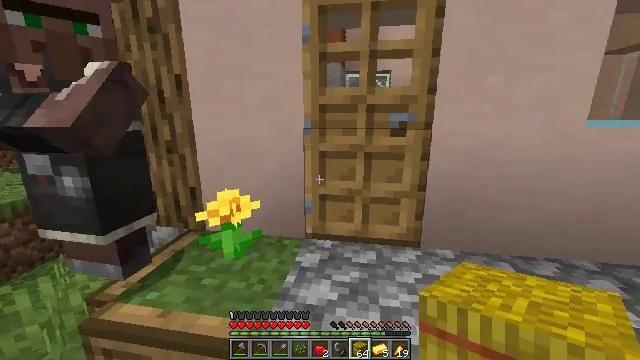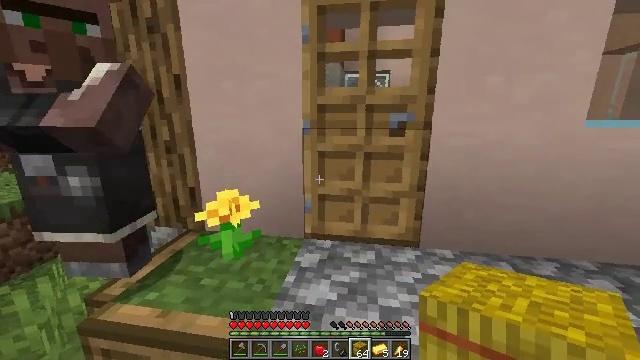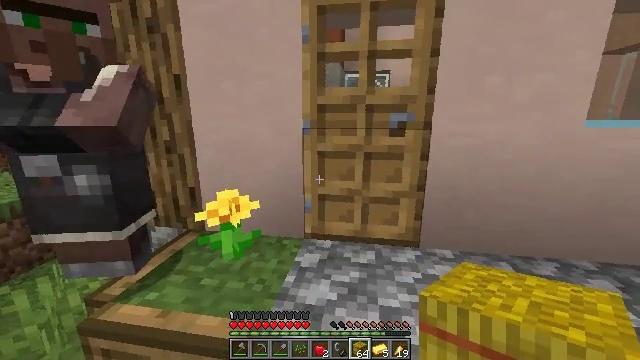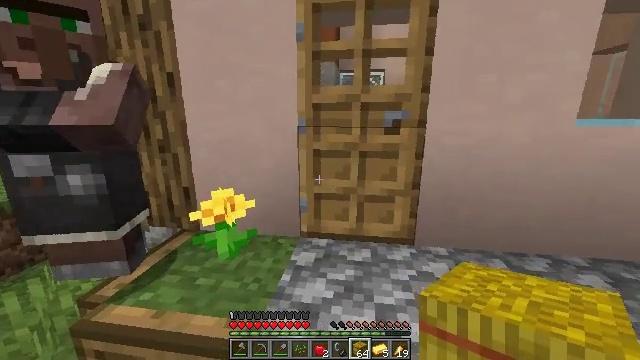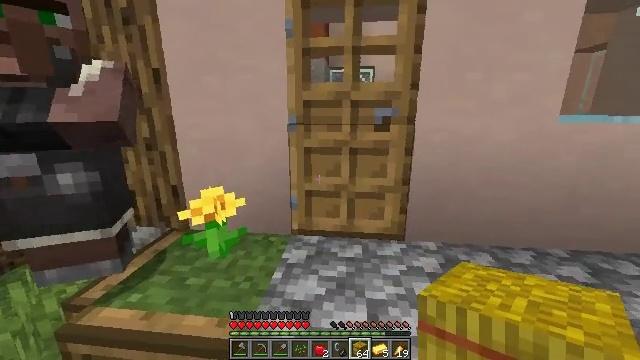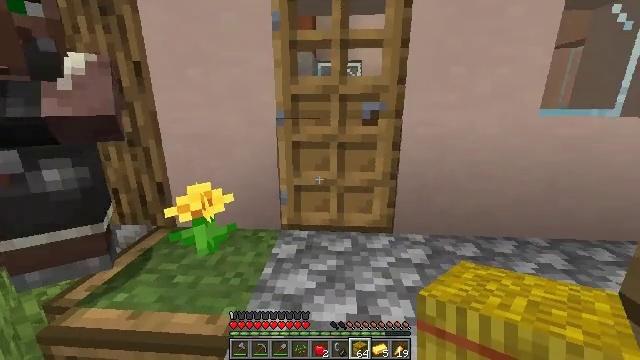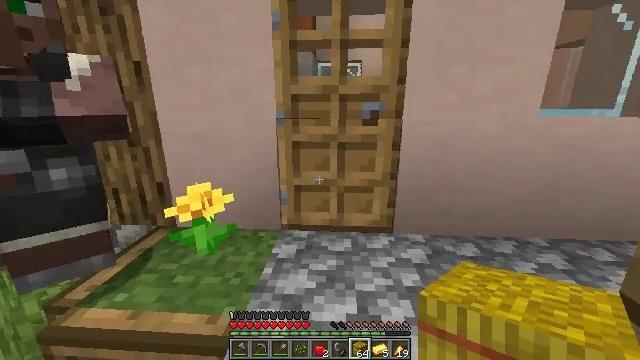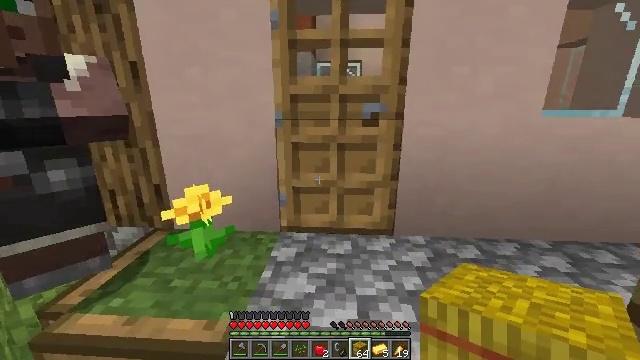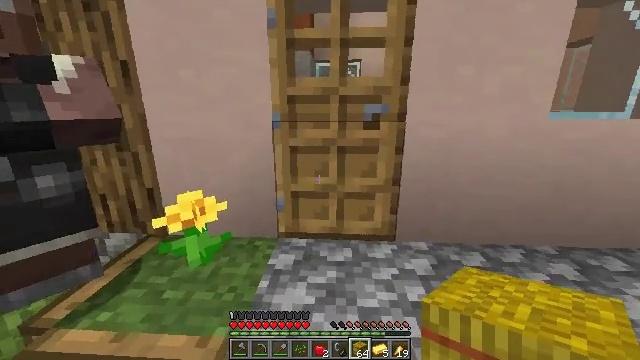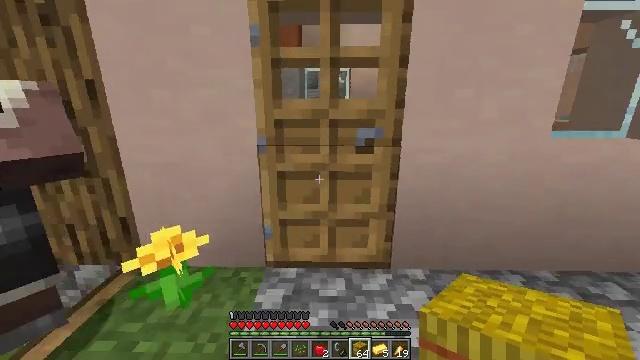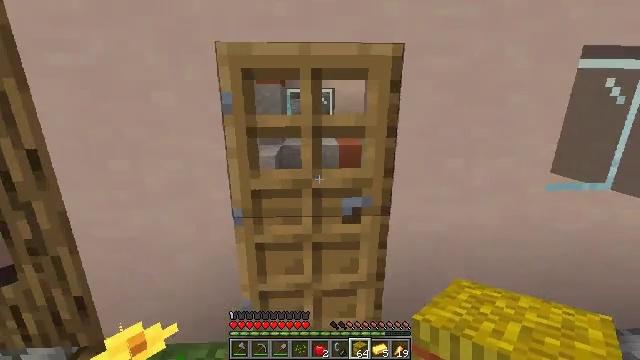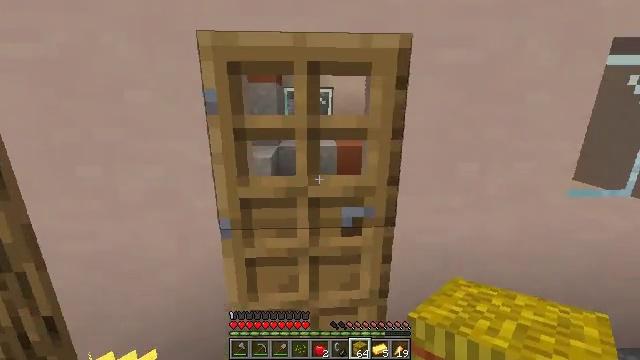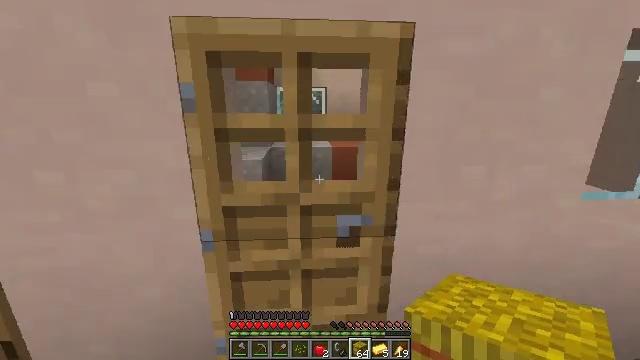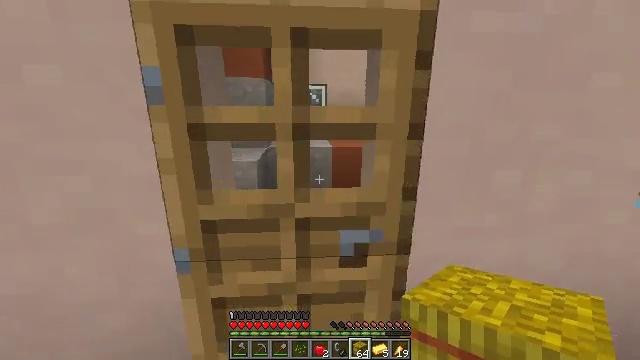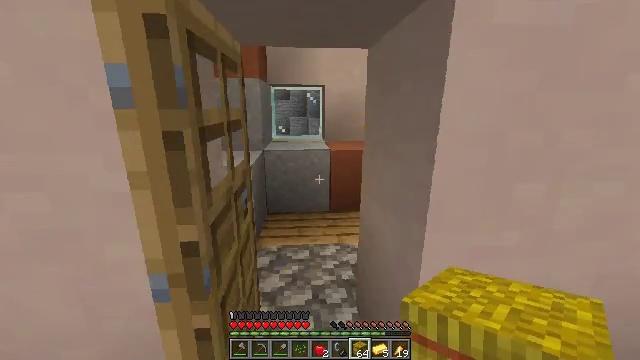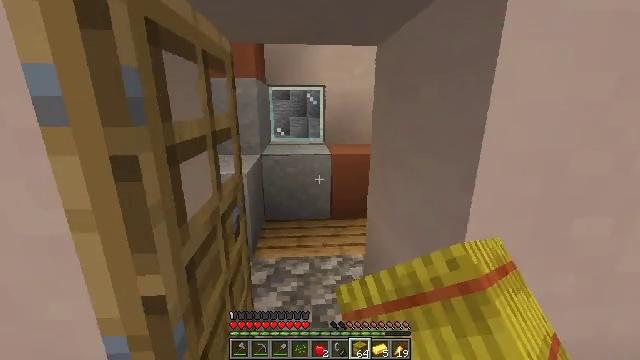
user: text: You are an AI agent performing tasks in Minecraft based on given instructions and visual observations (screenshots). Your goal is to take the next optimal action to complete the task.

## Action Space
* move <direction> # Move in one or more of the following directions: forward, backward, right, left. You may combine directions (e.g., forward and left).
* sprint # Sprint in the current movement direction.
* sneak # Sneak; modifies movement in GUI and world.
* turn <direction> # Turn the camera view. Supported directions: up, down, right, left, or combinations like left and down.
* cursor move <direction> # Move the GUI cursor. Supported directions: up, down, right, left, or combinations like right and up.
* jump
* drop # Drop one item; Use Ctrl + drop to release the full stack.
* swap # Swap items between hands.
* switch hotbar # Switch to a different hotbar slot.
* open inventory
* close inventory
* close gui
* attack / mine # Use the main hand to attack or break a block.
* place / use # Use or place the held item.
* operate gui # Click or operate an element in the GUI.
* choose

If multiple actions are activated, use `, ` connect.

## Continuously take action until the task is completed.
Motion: motion action
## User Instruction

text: Gather clay blocks.
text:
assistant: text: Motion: no_op
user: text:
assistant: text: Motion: no_op
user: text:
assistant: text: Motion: turn right
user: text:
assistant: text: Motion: turn right
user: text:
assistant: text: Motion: turn right and down
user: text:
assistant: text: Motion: no_op
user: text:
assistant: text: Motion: move forward
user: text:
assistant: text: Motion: move forward
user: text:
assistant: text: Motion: move forward, turn right
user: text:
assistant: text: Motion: move forward, turn right
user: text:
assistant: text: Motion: move forward
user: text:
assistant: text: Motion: move forward, turn right
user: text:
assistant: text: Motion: move forward
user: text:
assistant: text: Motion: move forward, use / place
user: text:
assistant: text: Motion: move forward, use / place
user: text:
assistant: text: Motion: move forward, use / place
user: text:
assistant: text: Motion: move forward
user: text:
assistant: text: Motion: move forward, turn down
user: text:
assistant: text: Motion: move forward, turn right and down
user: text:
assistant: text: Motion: move forward, turn right and down
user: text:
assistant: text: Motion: move forward and move left
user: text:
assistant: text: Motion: move forward and move left
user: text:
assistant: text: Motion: move forward and move left
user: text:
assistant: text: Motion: move forward and move left, turn left
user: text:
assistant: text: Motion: turn up
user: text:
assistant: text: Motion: turn left
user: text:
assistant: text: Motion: turn left and down
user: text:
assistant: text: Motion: turn left and down
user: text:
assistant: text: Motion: turn left
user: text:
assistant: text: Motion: attack / mine